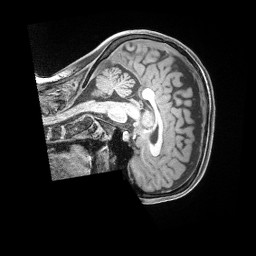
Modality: T1w
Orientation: sagittal
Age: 37
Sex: female
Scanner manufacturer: siemens
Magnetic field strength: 3 T
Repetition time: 2 s
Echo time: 0.00211 s